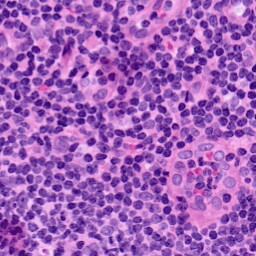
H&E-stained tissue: LymphNode